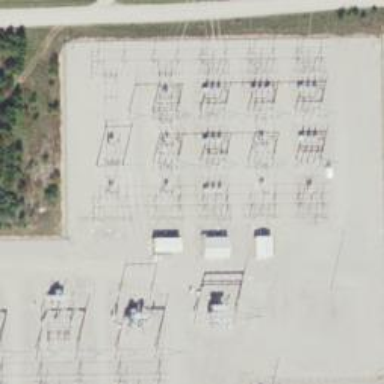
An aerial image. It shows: Switch used for power control.